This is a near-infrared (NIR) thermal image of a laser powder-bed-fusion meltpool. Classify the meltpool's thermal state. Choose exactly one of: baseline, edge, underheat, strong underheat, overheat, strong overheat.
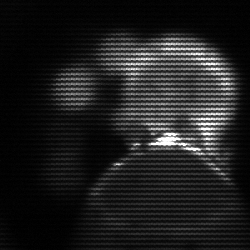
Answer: edge